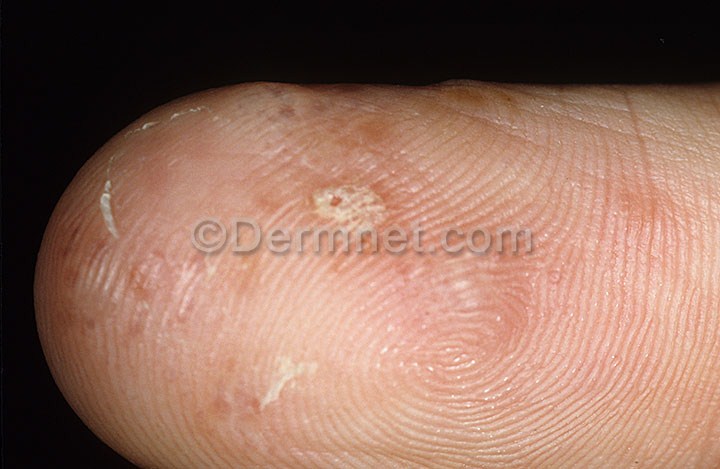
Disease: Eczema Photos